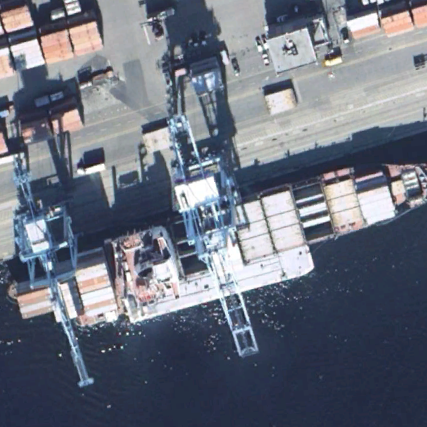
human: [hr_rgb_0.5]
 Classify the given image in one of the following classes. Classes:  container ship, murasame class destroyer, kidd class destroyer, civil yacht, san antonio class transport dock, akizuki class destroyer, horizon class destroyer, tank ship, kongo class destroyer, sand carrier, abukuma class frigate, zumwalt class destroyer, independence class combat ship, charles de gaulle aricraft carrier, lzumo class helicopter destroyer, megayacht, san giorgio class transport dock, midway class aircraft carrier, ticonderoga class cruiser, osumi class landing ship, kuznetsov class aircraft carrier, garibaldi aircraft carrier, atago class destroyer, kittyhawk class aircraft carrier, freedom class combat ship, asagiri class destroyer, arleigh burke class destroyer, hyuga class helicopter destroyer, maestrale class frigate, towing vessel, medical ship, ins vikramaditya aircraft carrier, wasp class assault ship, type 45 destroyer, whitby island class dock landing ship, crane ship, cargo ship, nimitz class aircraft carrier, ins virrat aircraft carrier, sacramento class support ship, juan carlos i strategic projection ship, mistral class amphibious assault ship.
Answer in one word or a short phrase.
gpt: Container ship